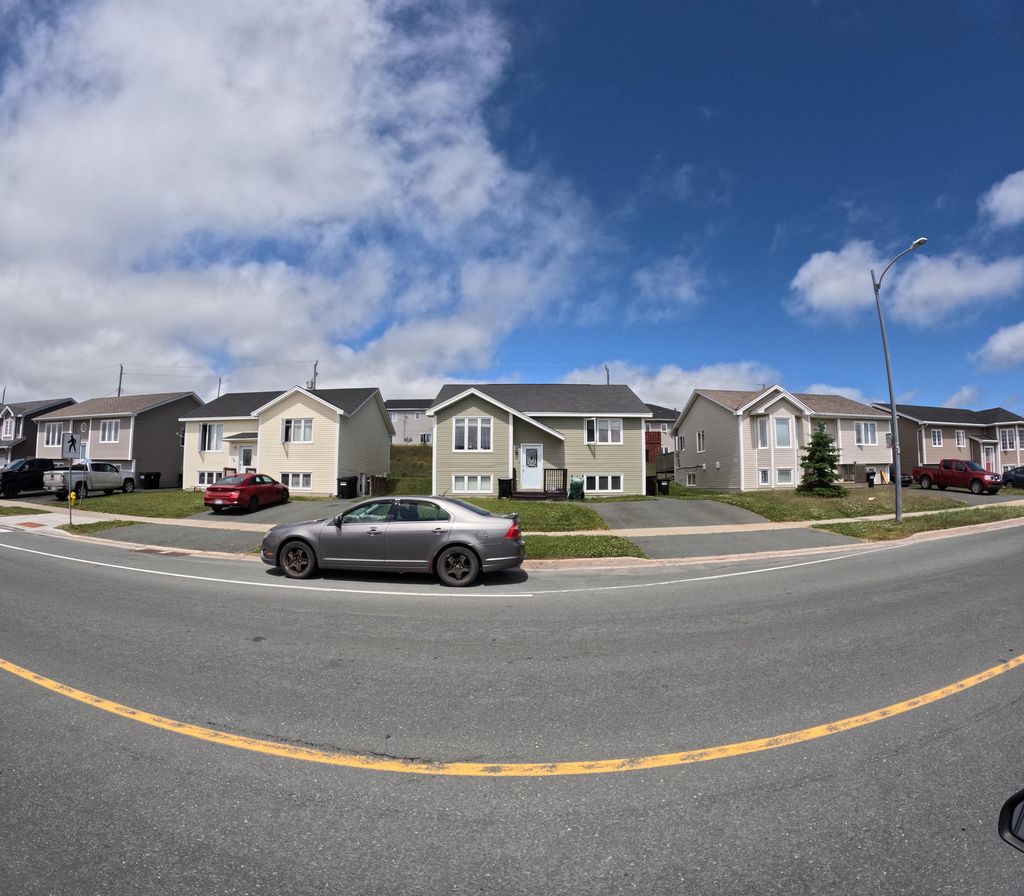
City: st_johns